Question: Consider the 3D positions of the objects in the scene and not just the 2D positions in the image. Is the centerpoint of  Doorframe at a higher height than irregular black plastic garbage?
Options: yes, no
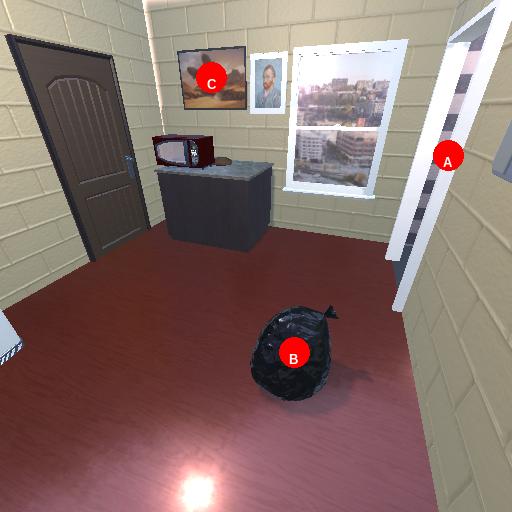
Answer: yes